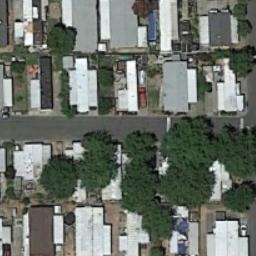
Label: mobile_home_park